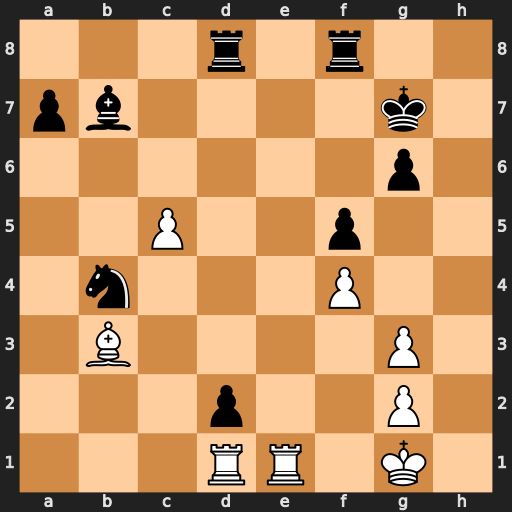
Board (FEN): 3r1r2/pb4k1/6p1/2P2p2/1n3P2/1B4P1/3p2P1/3RR1K1
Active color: w
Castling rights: -
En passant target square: -
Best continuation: Re7+ Kh6 Rxb7